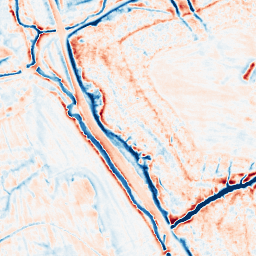
Category: multiscale
Decomposition family: dog_multiscale
Decomposition parameters: sigma_ratio: 1.6
n_scales: 4
base_sigma: 0.5
Upsampling method: quartic
Upsampling parameters: scale: 8
Upsampling scale: 8